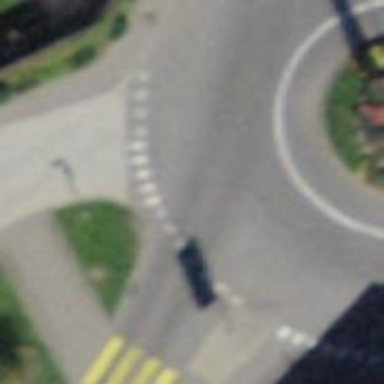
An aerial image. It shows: Secondary road around roundabout.